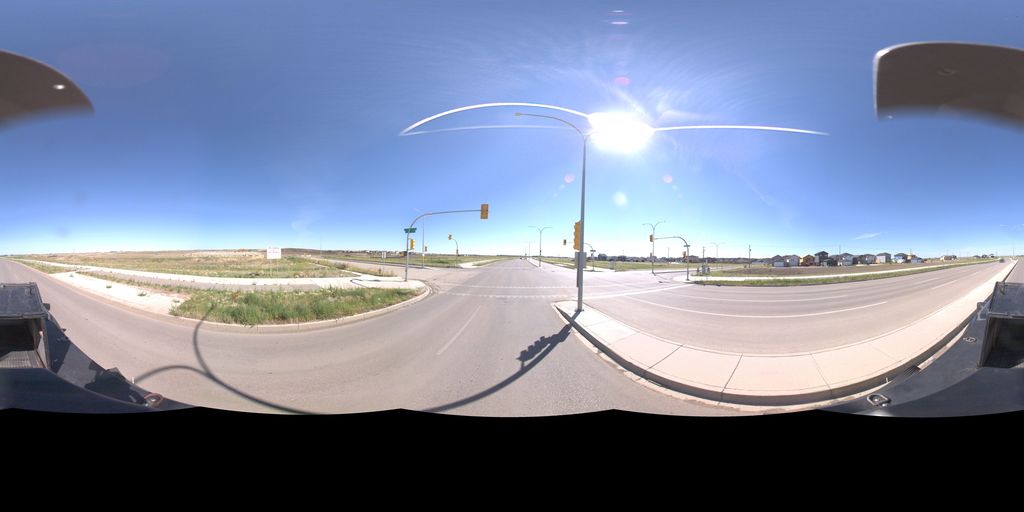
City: saskatoon